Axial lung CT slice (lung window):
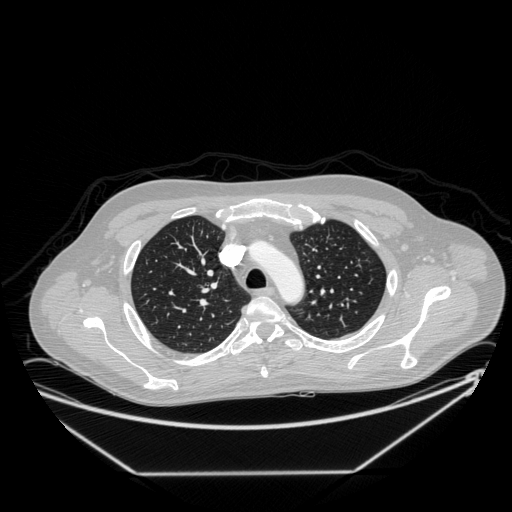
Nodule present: no